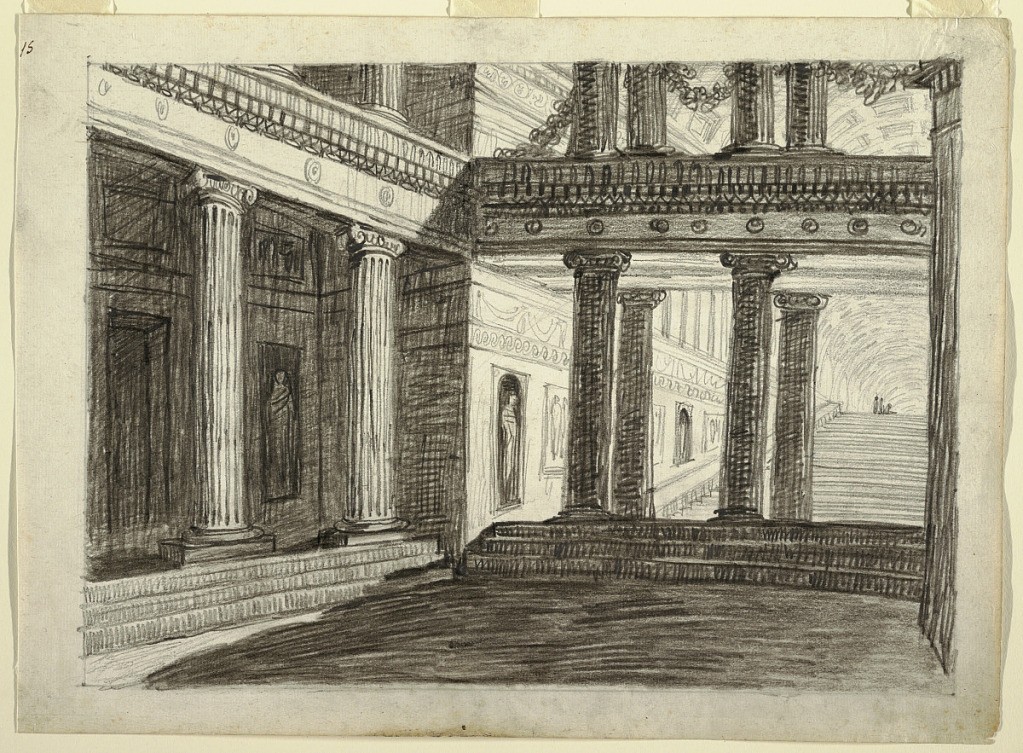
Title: Atrium and Staircase in Classical Style
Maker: Felice Giani, Italian, 1758–1823
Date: ca. 1825
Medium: Black chalk on laid paper
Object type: Drawing
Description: Group of persons on top of stairs